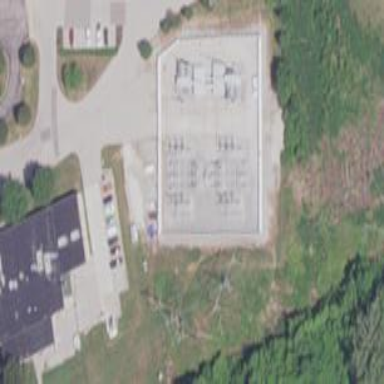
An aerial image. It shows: Fence surrounds transmission level power substation.